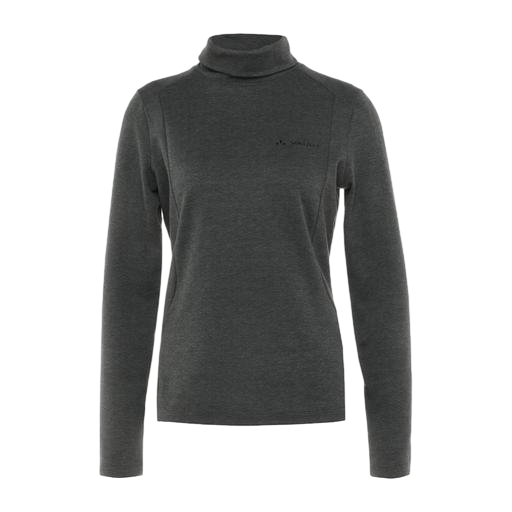
longsleeved t-shirt, mid t-shirt, long sleeved and dark grey, white background